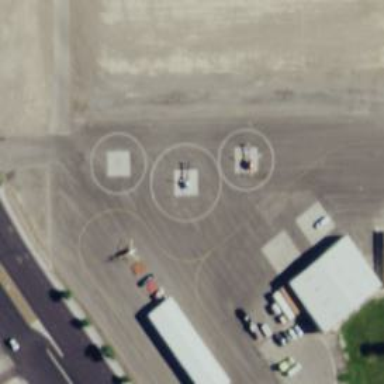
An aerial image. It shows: Image showing helipad at airport.